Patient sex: M
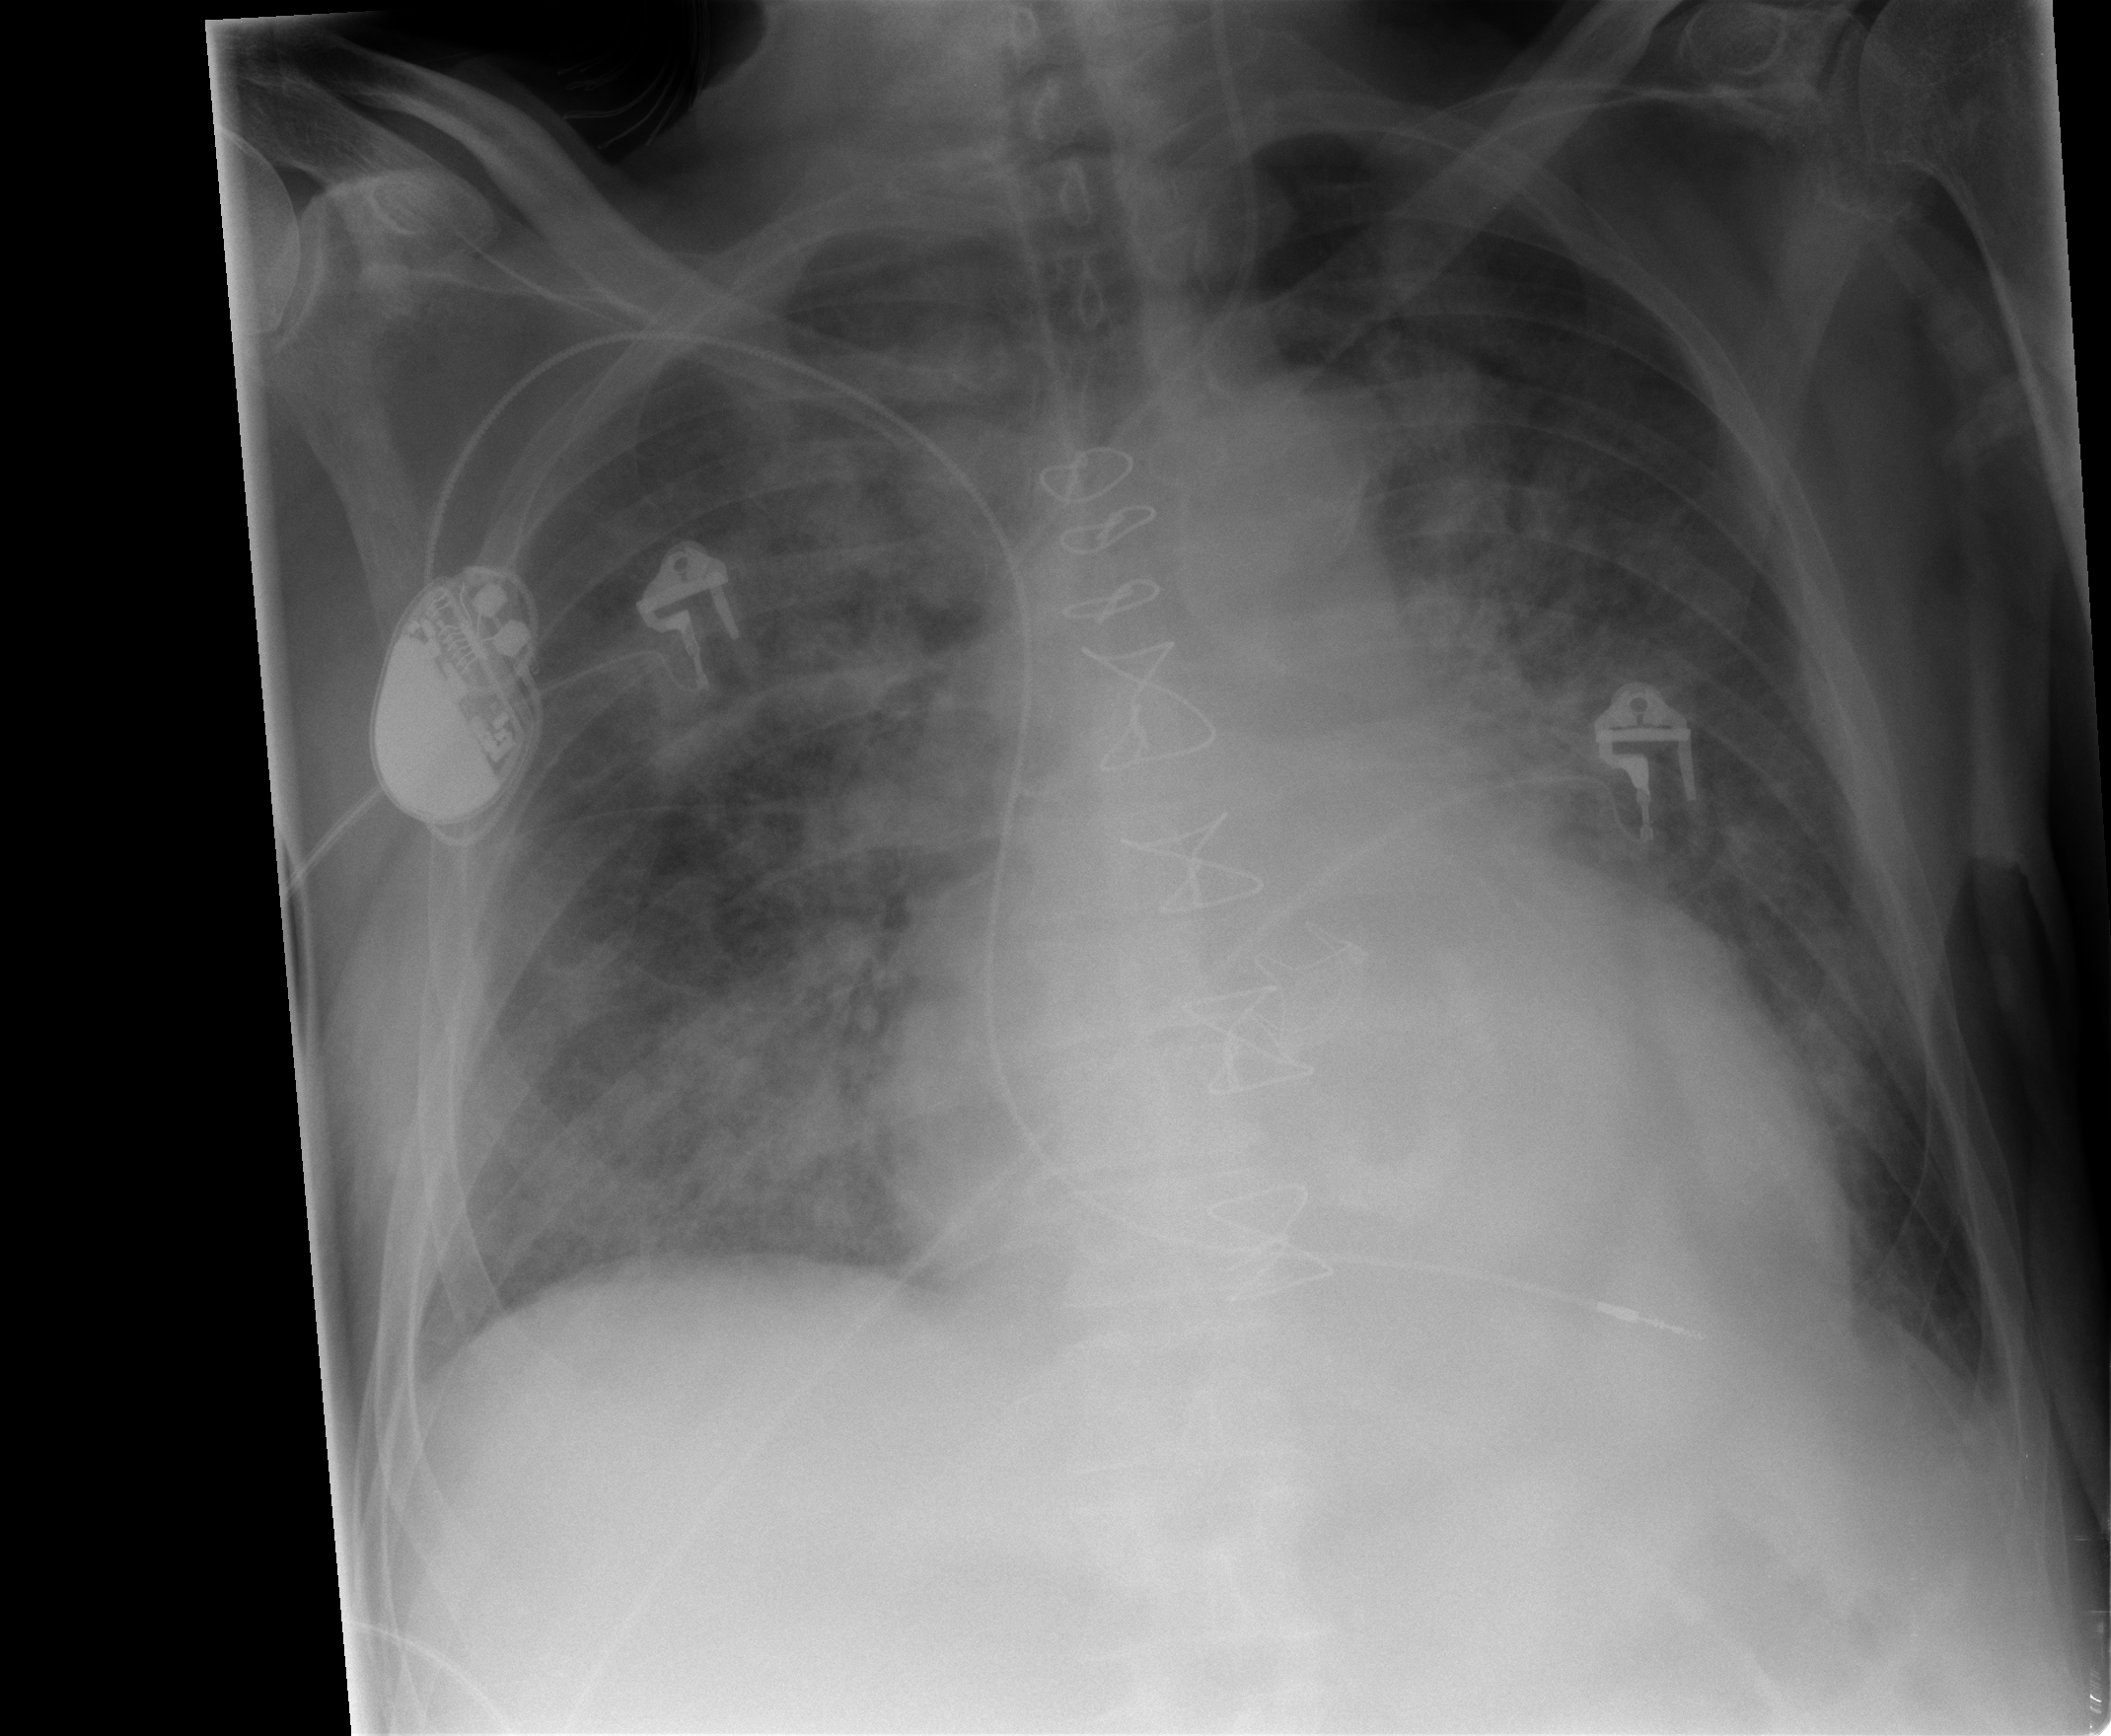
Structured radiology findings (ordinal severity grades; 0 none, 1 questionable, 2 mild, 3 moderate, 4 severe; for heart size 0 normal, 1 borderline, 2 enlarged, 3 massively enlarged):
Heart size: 2
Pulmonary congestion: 2
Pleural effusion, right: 0
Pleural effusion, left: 0
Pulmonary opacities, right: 2
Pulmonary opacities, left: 2
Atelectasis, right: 2
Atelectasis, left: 2